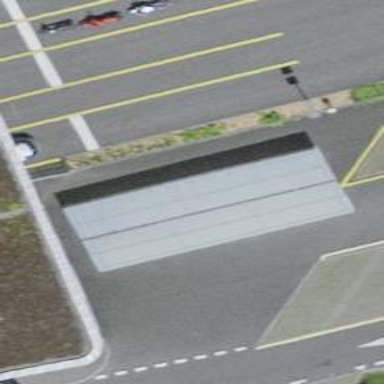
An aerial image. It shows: View of roof of building.